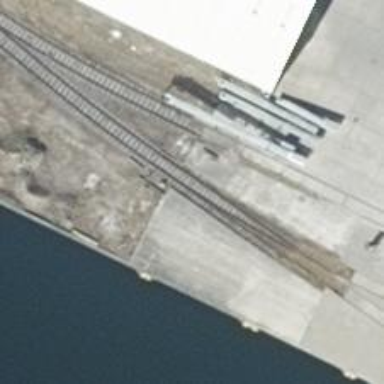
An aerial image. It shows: Unused railway yard.